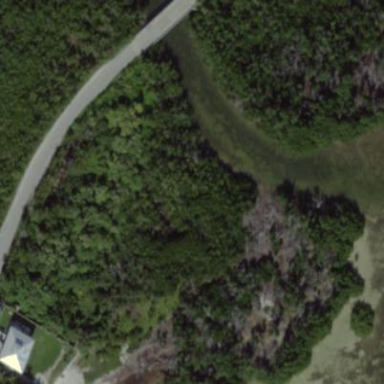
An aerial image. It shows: Wetland area dominated by mangroves.